Question: 1. I've been trying to insert multiple data into table with the value "DB1.DBX" concatenated to an incrementing int val.
Following is my code that concatenates DB1.DBX to incrementing int value i
'''
private void button1_Click(object sender, EventArgs e)
{
int len = Convert.ToInt32(comboBox2.SelectedItem.ToString());
const string db = "DB1.DBX";
con.Open();
for (int i=1; i<len; i++)
{
SqlCommand smd = new SqlCommand("insert into Table_1(Address) values('DBX.DB1''"+i.ToString()+"')",con);
smd.ExecuteNonQuery();
}
MessageBox.Show("Data inserted Successfully!");
con.Close();
}
'''
But there is an extra ' that gets concatenated to the output.

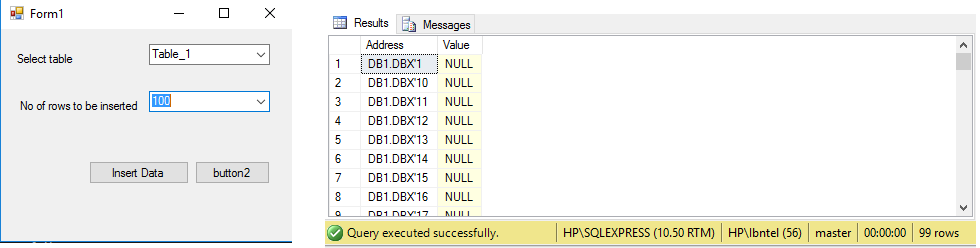
Answer: I think that using concatenation of string to build queries is a wrong idea overall. You'd better look uppon others answer than mine. But here some reworks on your code that should work just fine and won't be sensitive to SQL injection:
'''
private void button1_Click(object sender, EventArgs e)
{
int len = Convert.ToInt32(comboBox2.SelectedItem.ToString());
const string db = "DB1.DBX";
con.Open();
for (int i=1; i<len; i++)
{
SqlCommand smd = new SqlCommand("insert into Table_1(Address) values('"+ db + i + "')",con);
smd.ExecuteNonQuery();
}
MessageBox.Show("Data inserted Successfully!");
con.Close();
}
'''